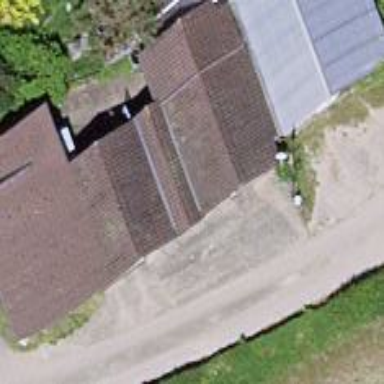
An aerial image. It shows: Shed.